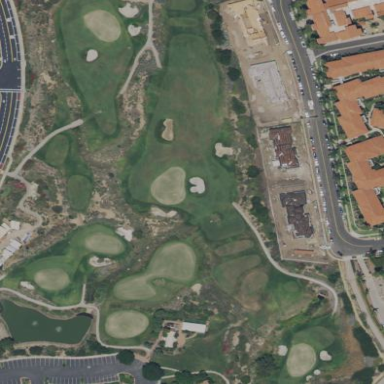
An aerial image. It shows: Area with grass used as rough in golf course.